Field crop: maize
Growth stage: 2
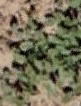
Species: convolvulus